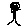
Label: tree